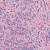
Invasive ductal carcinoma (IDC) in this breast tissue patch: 1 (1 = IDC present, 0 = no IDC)